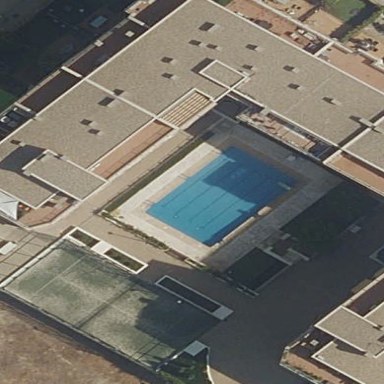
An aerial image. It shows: Swimming pool located in leisure land.